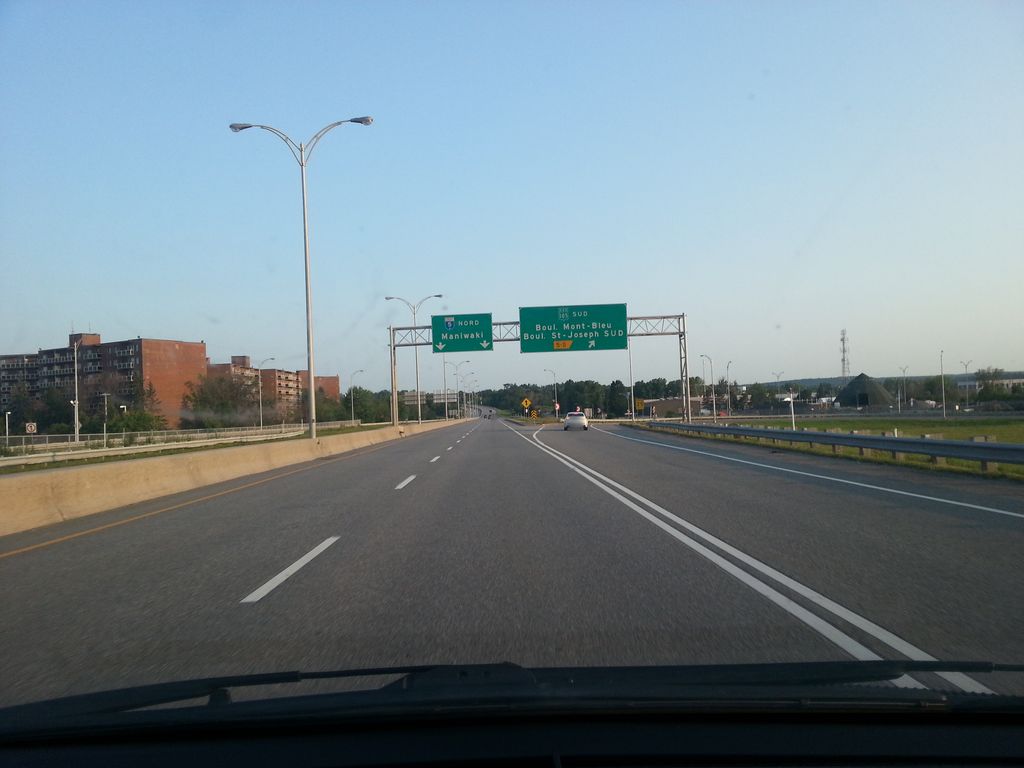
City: ottawa-gatineau